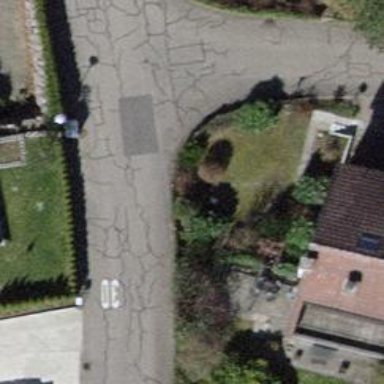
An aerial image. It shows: Asphalt road in residential area.